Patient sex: M
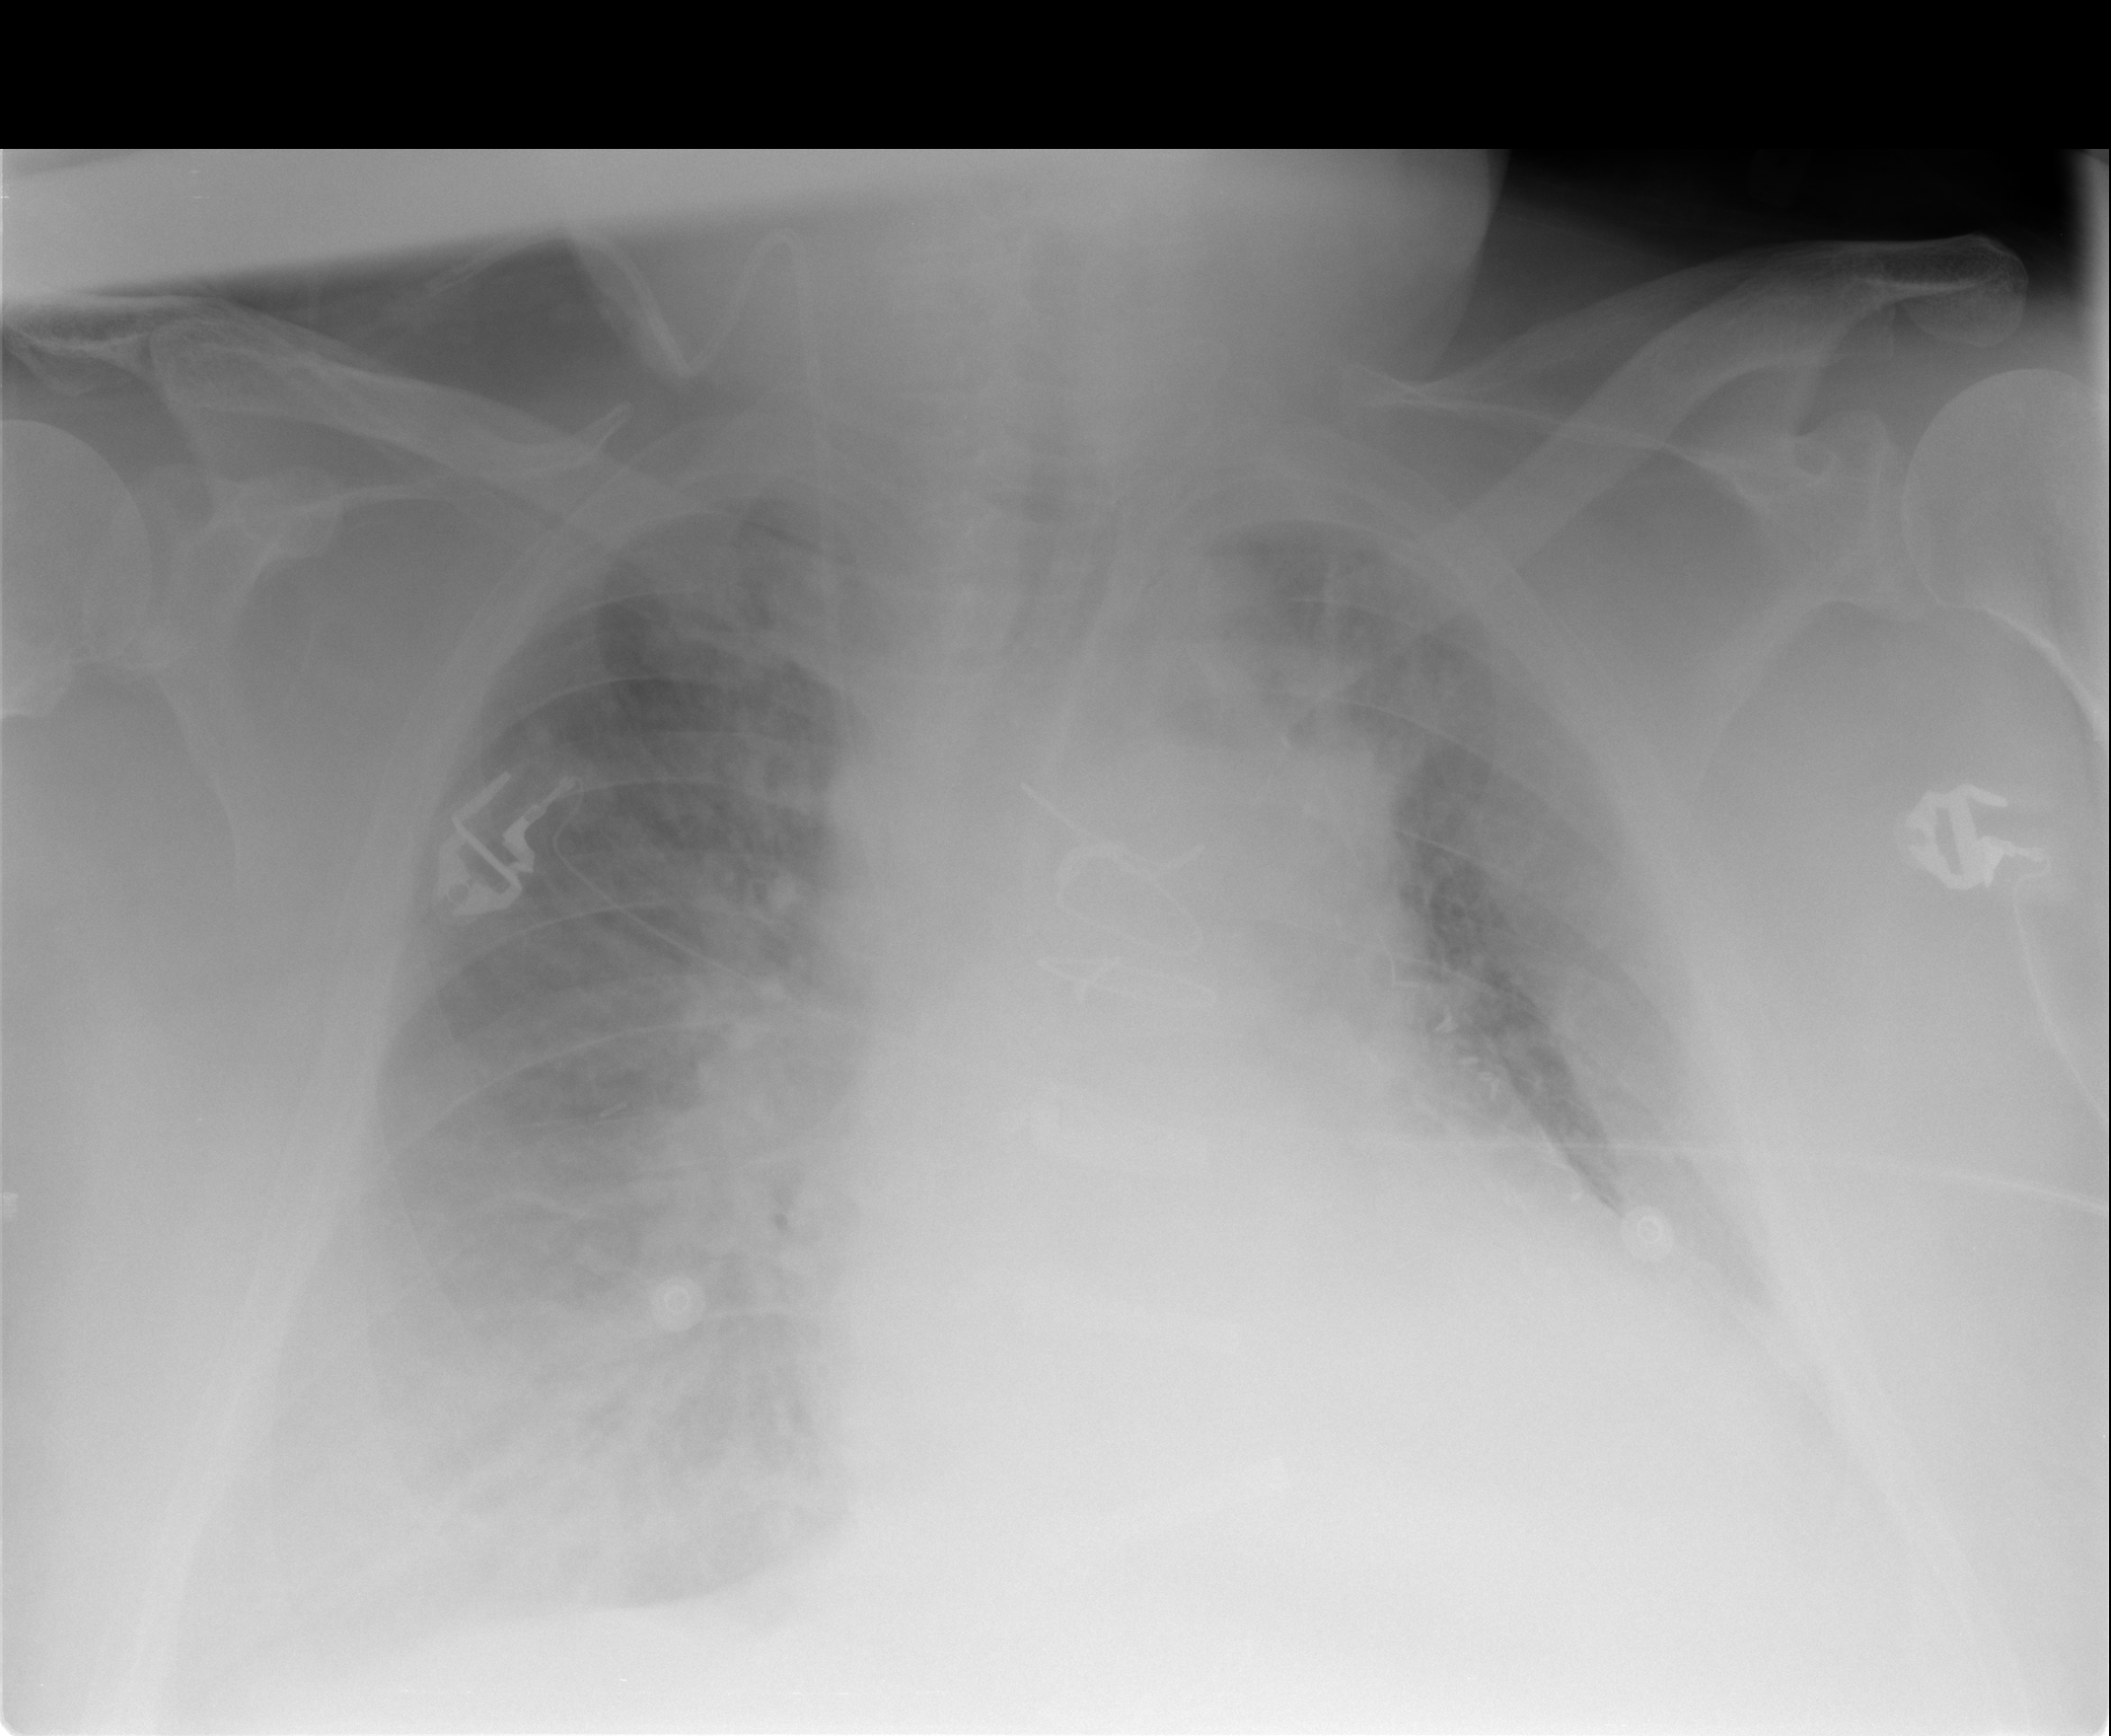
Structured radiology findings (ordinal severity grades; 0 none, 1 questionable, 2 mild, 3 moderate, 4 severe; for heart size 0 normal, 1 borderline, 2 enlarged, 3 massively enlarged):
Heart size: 2
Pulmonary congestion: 3
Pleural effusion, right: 3
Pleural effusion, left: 3
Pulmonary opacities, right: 2
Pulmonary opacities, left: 2
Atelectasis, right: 2
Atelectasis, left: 2